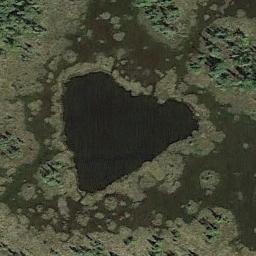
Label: wetland